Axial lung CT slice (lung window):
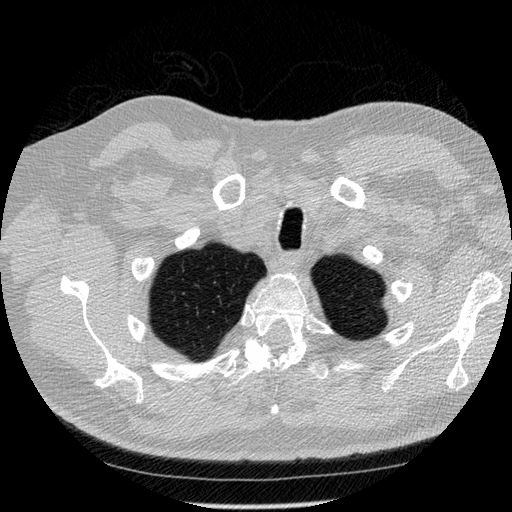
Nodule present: no